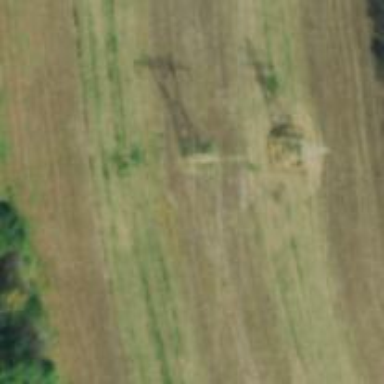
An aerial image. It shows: Lattice structure tower used for power transmission.